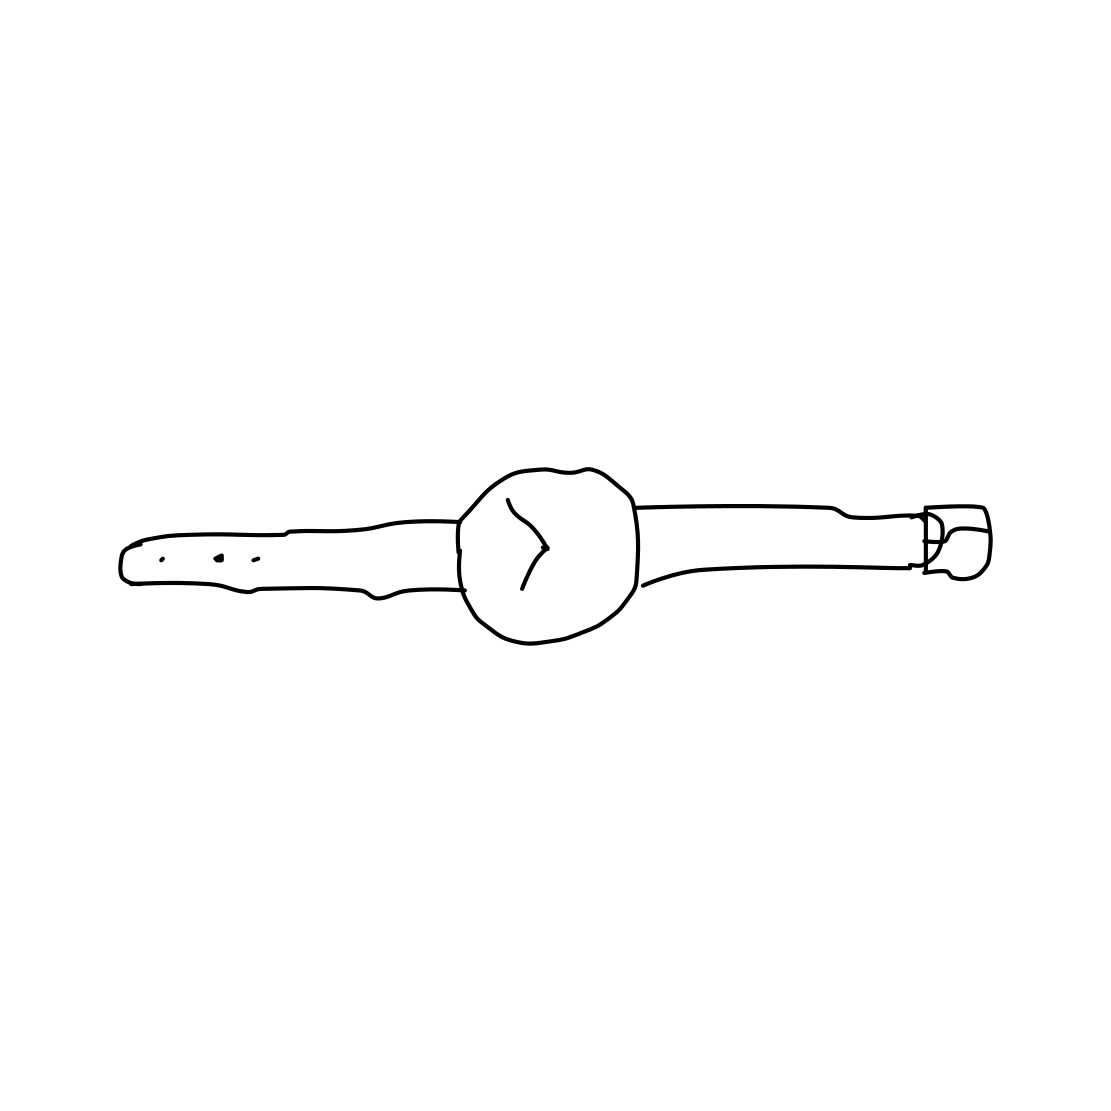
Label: wrist-watch